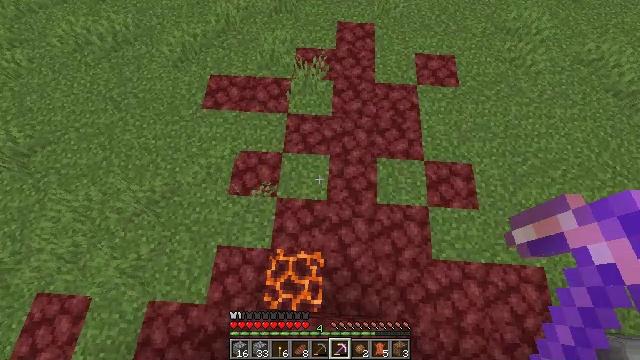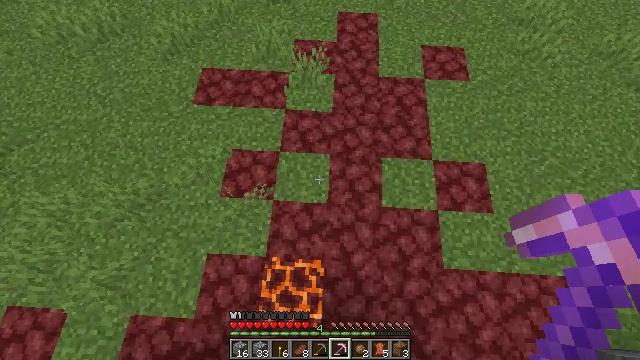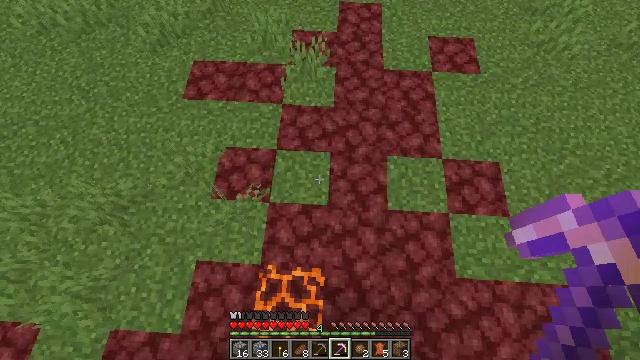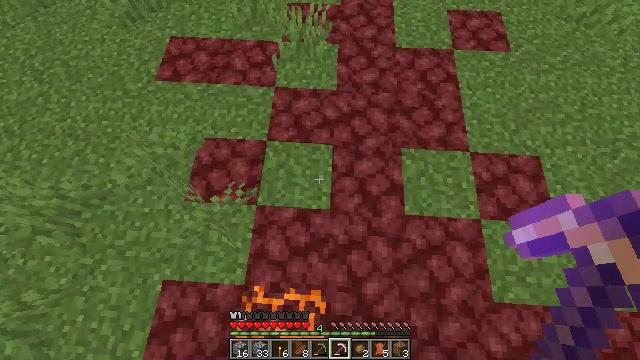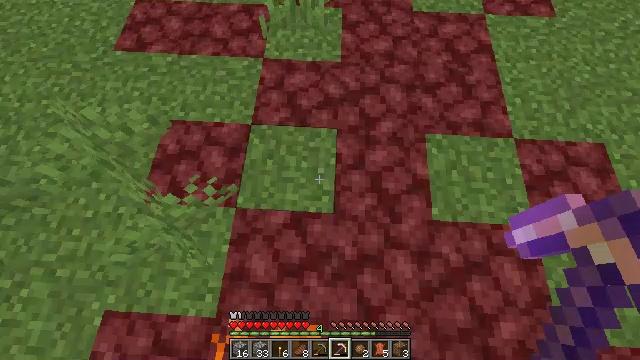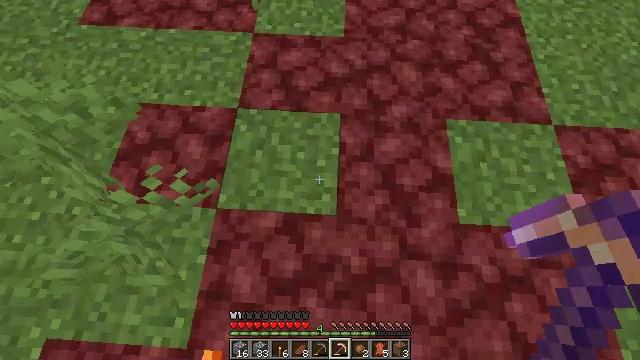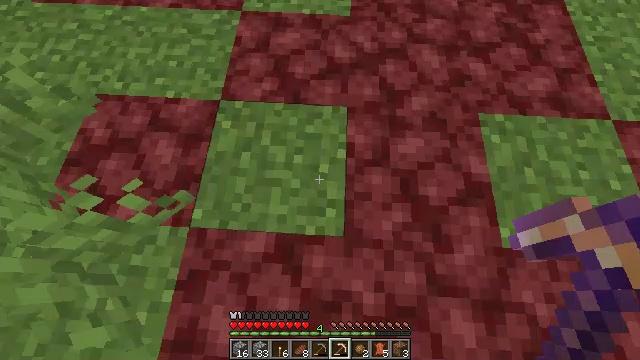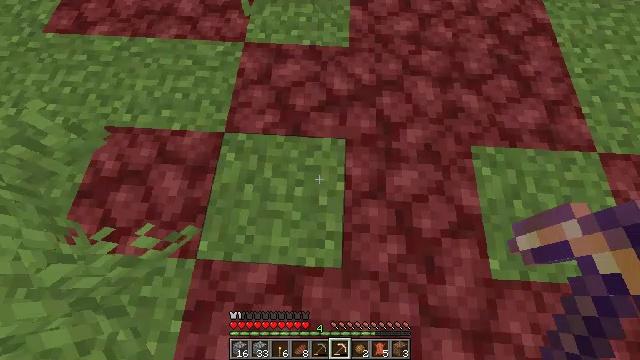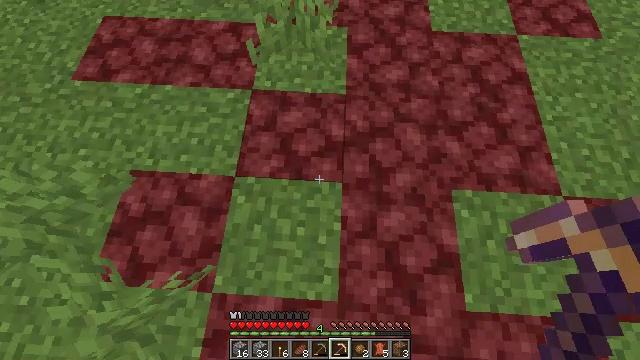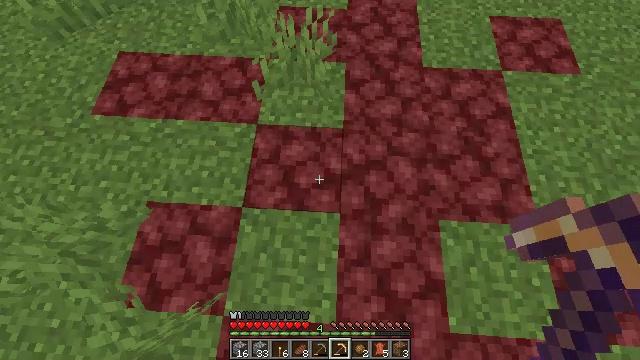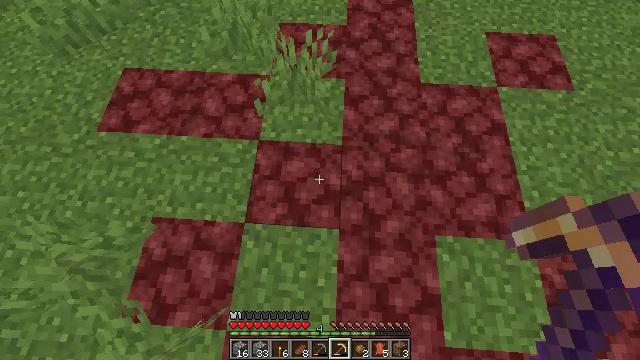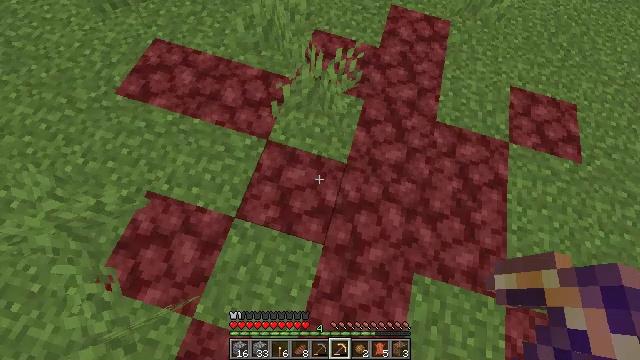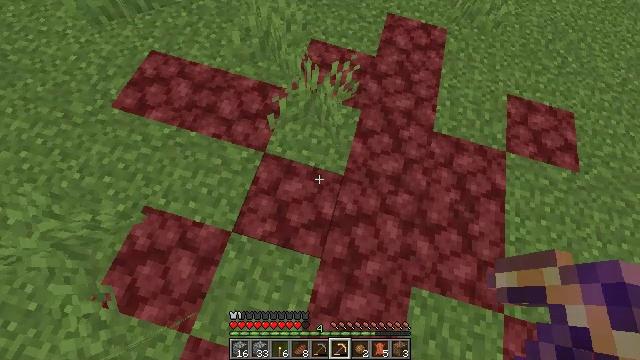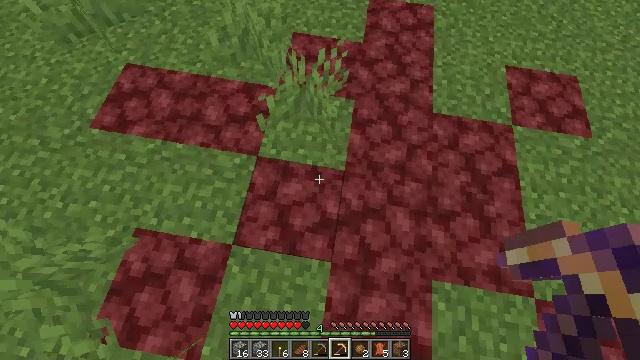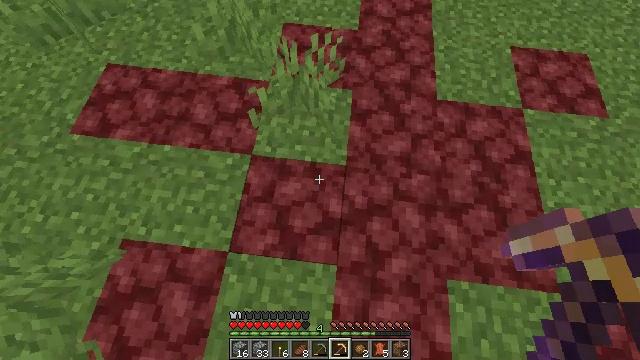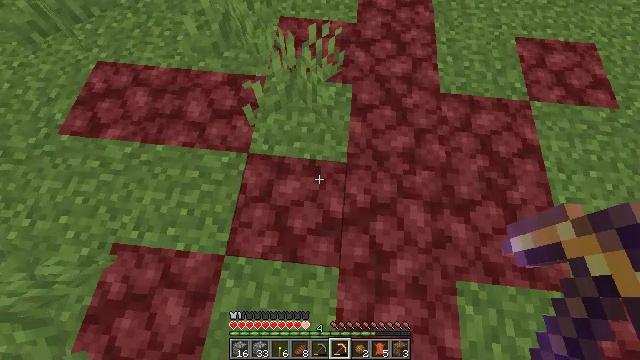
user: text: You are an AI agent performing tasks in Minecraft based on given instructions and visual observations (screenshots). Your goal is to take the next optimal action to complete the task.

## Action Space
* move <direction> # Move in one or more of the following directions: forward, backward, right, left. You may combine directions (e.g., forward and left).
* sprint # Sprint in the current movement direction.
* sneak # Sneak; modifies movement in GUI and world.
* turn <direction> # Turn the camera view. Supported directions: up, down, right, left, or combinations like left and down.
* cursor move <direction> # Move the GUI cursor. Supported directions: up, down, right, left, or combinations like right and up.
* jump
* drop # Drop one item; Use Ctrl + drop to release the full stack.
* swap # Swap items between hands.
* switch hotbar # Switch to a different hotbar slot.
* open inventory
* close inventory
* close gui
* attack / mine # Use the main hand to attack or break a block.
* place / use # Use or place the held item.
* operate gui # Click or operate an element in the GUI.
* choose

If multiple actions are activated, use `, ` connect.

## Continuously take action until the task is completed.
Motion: motion action
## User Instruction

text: Collect the grass from the surface.
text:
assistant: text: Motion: move forward, jump
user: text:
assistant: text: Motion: move forward, jump
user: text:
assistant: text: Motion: move forward, jump
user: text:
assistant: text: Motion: move forward, jump
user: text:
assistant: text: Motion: move forward, jump
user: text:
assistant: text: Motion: move forward, jump
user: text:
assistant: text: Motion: move forward, jump
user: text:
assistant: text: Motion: move forward, jump
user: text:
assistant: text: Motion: move forward, jump
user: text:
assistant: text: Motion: move forward, jump
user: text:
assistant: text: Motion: move forward, jump
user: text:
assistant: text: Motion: move forward, jump
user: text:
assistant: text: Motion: move forward, jump
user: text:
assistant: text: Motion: move forward, jump
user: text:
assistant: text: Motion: move forward, jump
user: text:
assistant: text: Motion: move forward, jump
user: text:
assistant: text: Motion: move forward, jump
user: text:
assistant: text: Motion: move forward, jump
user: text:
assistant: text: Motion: move forward, jump
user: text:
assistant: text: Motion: move forward, turn right and up, jump
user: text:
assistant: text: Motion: move forward, turn right and up, jump
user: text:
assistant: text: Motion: move forward, turn right and up, jump
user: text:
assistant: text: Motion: move forward
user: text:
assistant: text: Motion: move forward
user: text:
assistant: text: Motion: move forward
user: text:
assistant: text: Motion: move forward
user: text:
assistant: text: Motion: move forward
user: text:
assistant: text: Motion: move forward, turn right and up
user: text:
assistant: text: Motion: move forward, turn right and up
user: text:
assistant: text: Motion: move forward, turn right and up